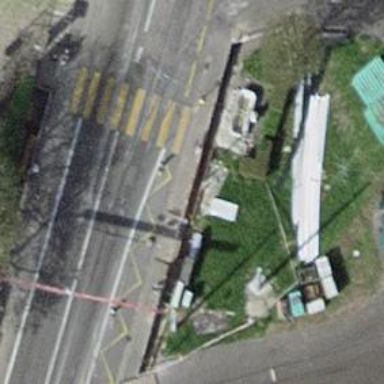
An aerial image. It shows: Railway switch.